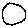
Label: circle